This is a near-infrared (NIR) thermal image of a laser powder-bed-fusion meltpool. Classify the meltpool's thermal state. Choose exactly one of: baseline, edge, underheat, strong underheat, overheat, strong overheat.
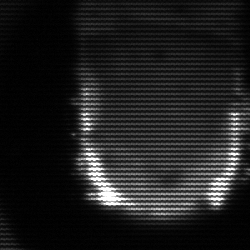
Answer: baseline